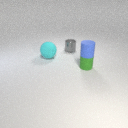
small green rubber cylinder to the right of small gray metal cylinder